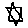
Label: star